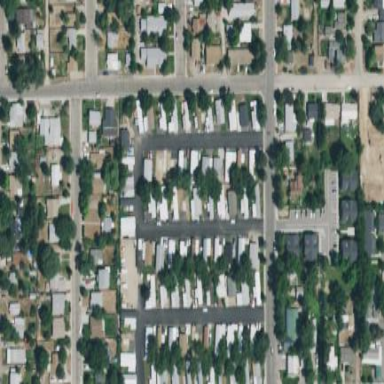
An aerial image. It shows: Residential area designated as trailer park.